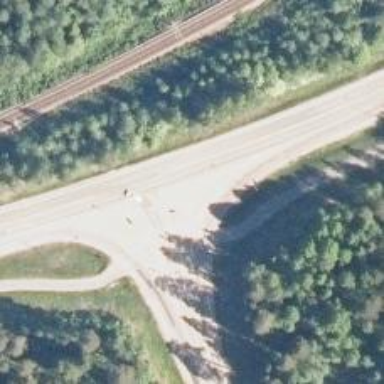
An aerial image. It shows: Trunk link highway.